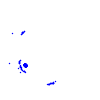
Particle: electron